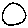
Label: circle